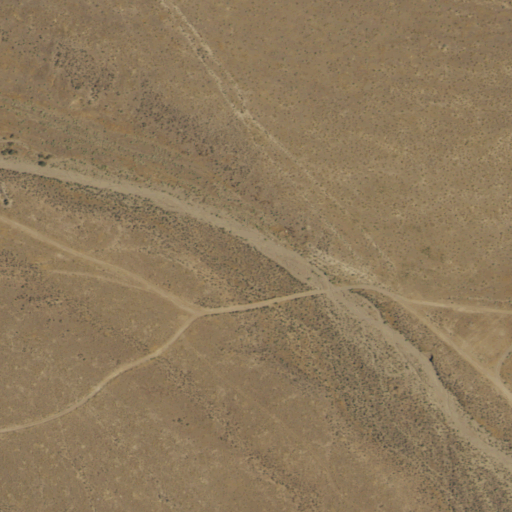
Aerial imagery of valley in Nevada named Seven Troughs Canyon containing only shrub